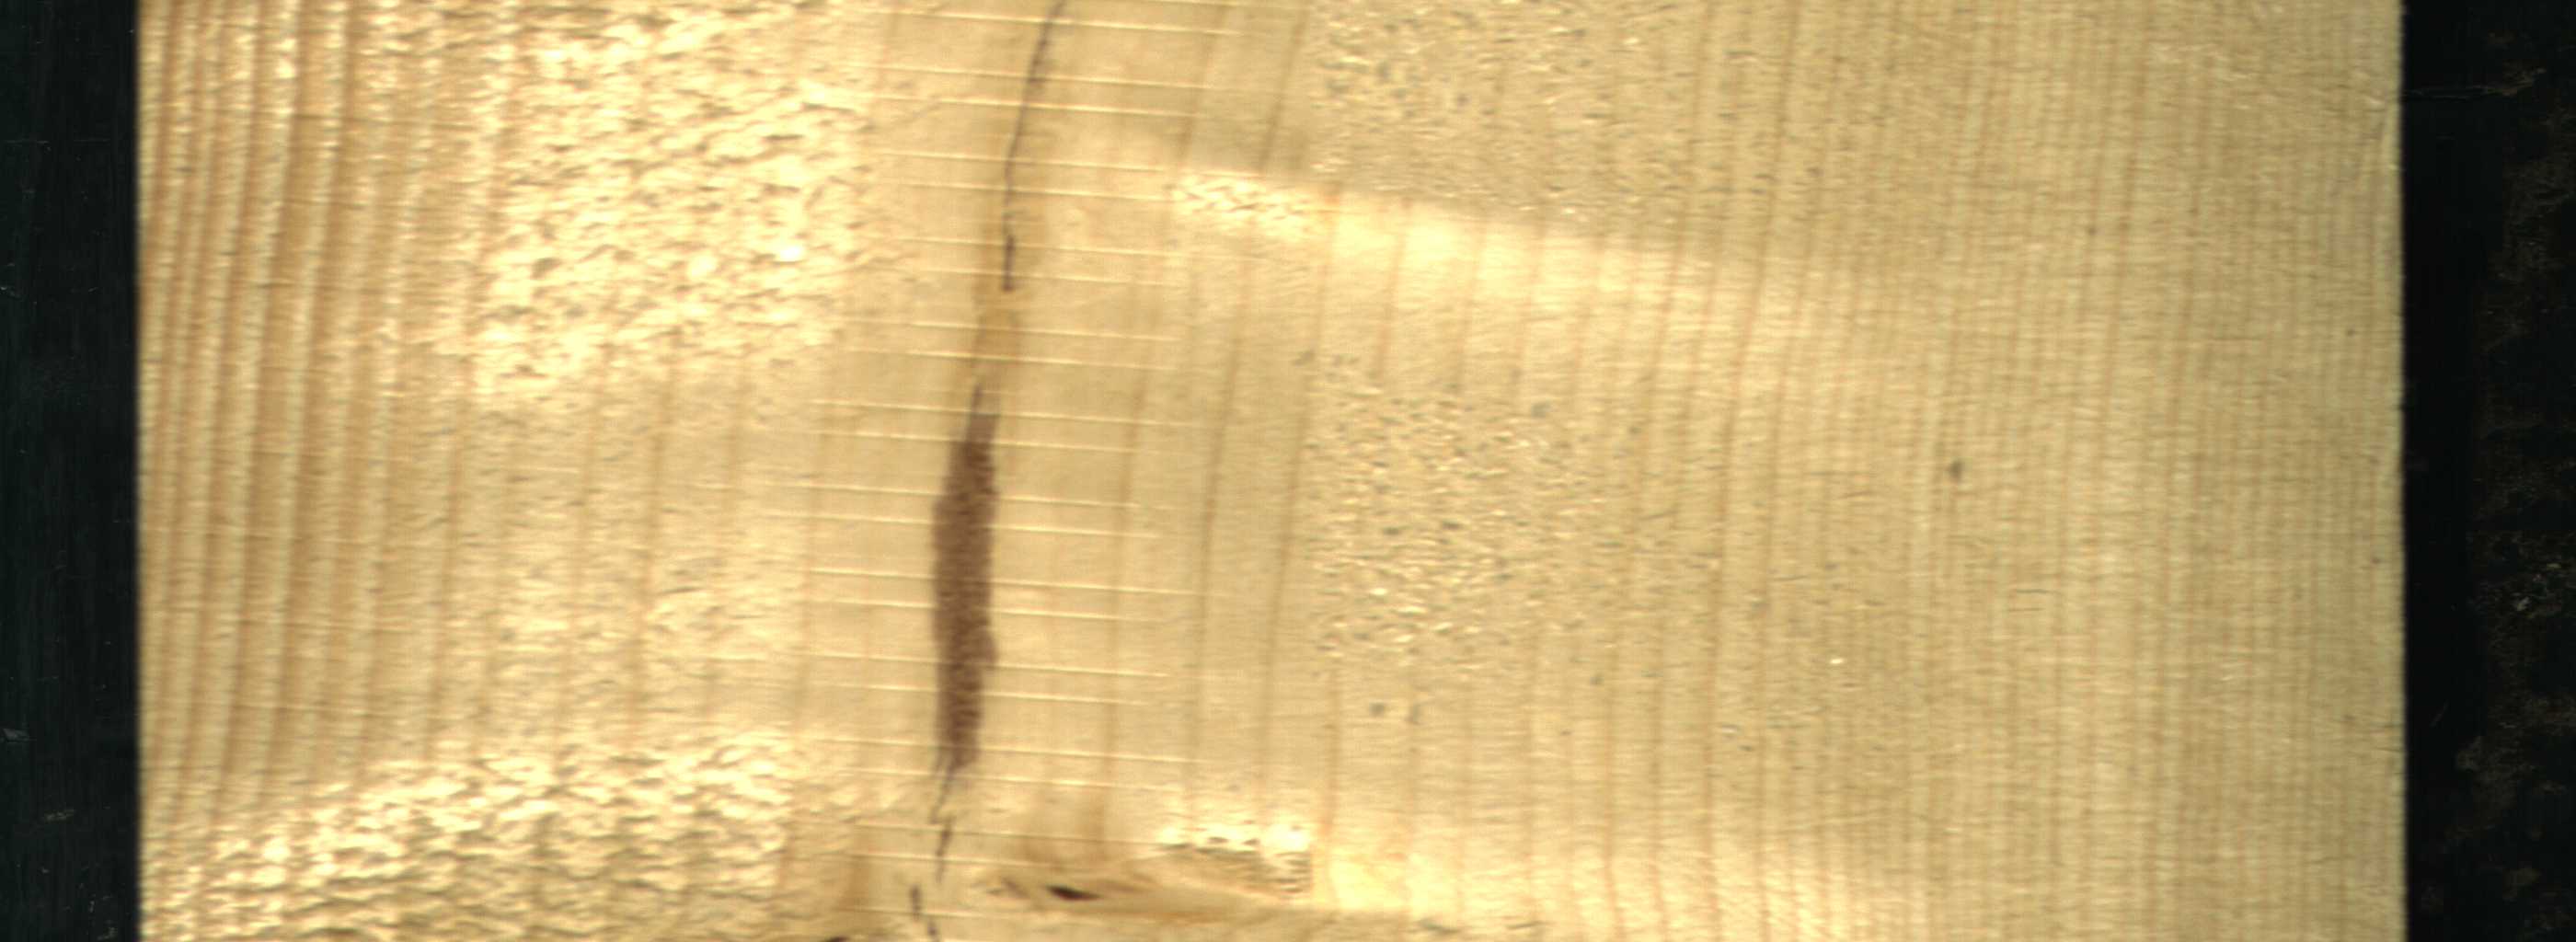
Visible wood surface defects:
Marrow
Crack
Crack
Crack
Live_Knot